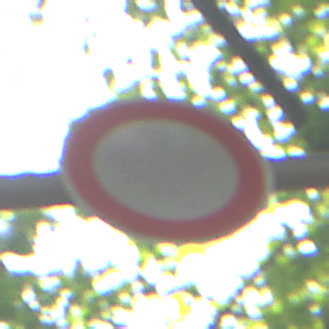
Verkehrszeichen: VerbotFahrzeugeAllerArt
Umgebung: Outdoor, RoadRail
Tageszeit: MorningAfternoon
Wetter: Clear
Licht: Natural
Jahreszeit: NotSpecified
Kontrast: LowContrast